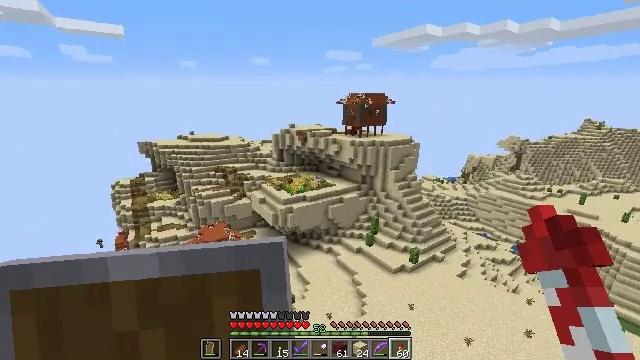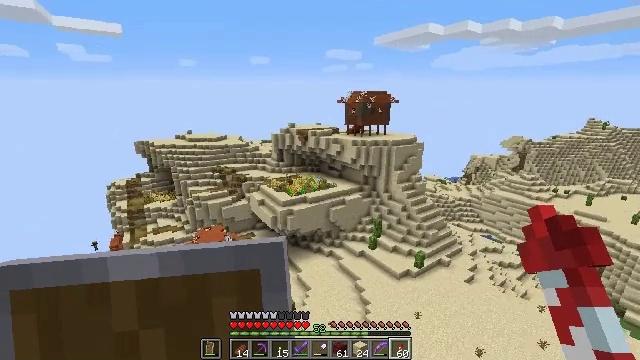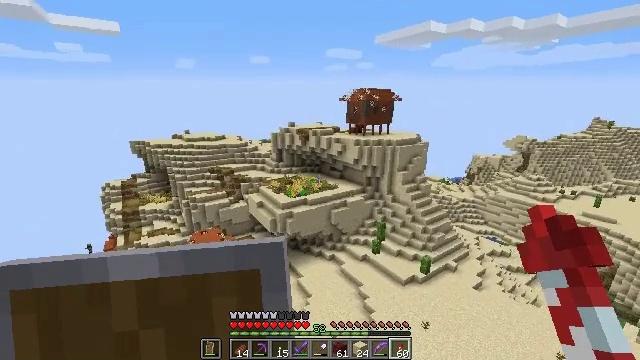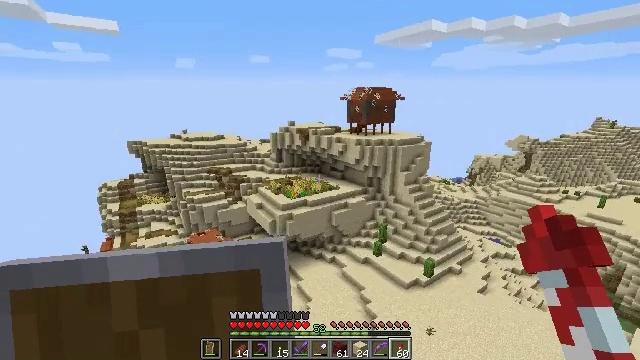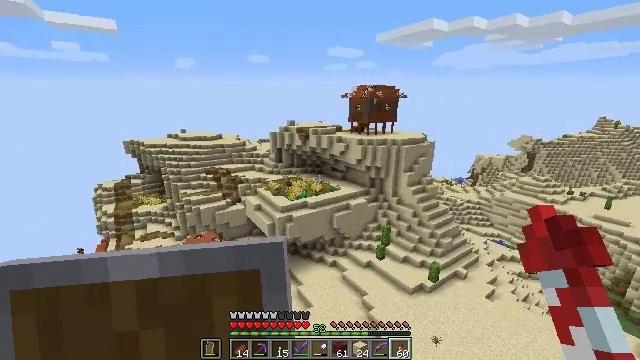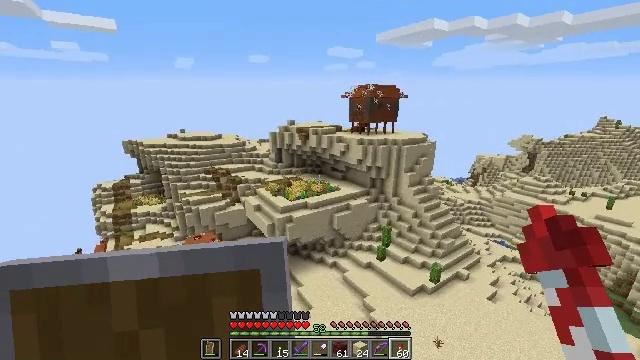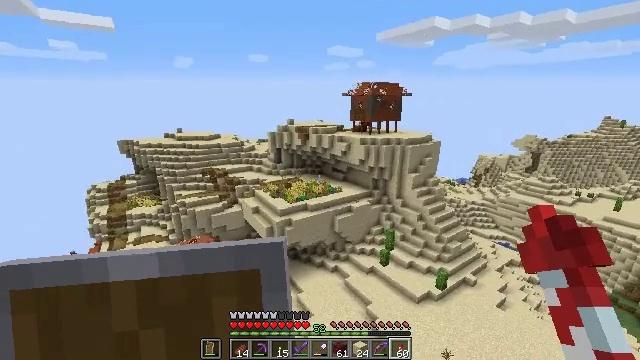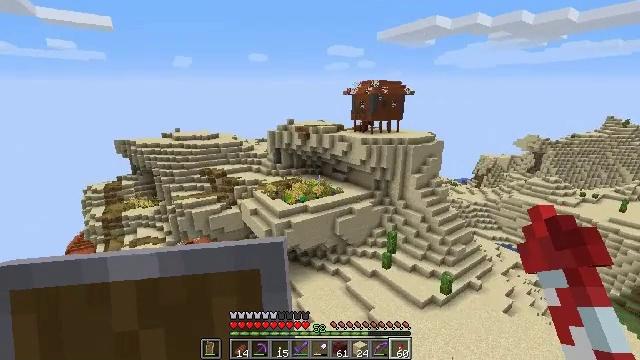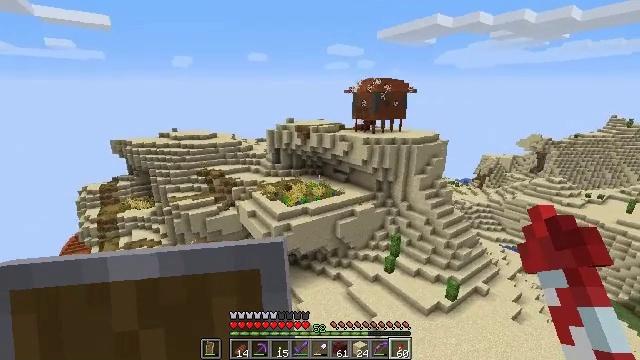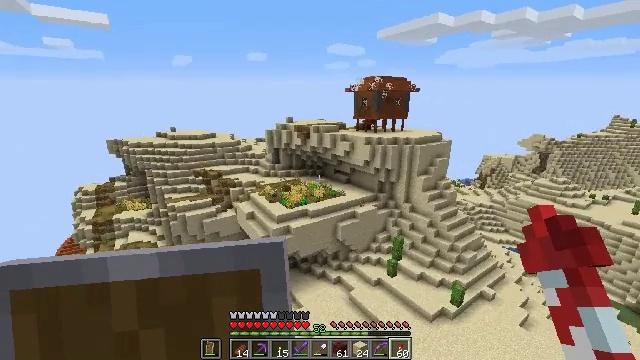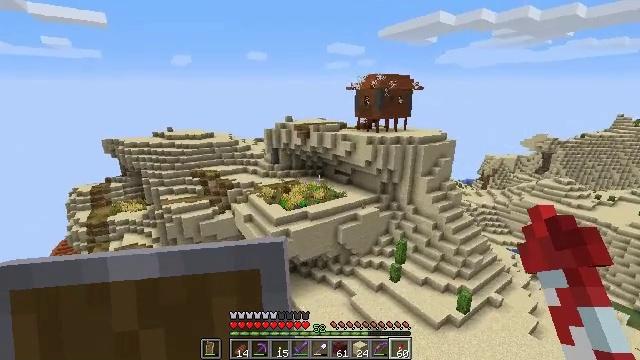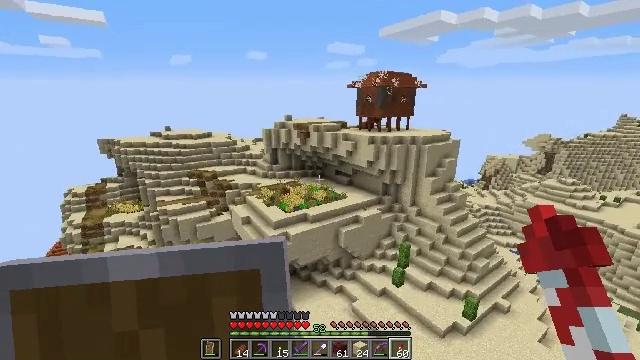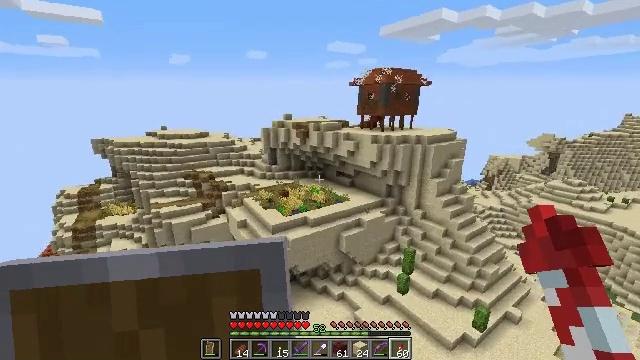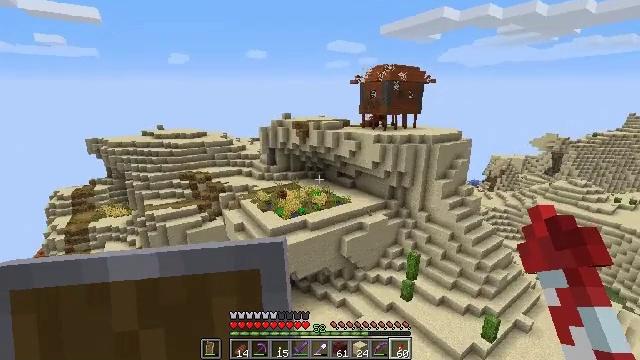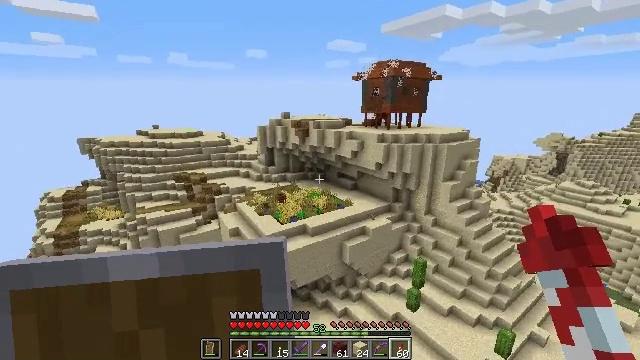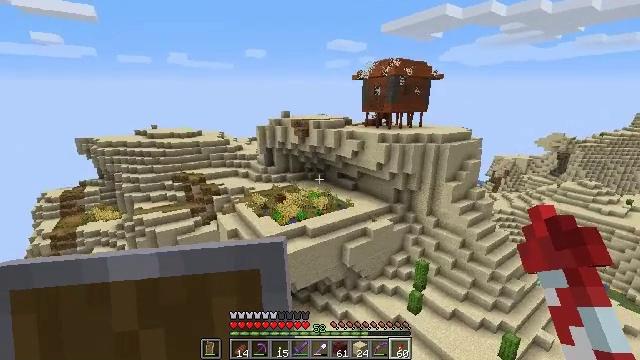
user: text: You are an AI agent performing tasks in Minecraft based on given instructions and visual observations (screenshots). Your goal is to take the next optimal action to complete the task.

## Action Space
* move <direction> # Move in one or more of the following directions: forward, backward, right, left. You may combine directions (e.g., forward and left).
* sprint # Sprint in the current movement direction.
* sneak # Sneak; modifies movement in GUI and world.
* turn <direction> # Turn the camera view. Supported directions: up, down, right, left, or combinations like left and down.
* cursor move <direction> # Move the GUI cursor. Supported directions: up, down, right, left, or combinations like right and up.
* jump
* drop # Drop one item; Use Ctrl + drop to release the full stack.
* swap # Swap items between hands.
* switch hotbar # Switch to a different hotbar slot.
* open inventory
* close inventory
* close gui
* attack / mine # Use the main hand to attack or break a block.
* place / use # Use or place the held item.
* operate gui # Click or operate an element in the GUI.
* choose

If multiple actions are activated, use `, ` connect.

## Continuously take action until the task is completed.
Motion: motion action
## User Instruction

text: Retrieve the brewing stand by breaking it.
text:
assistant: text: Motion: no_op
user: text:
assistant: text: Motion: no_op
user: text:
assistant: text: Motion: no_op
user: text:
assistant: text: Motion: no_op
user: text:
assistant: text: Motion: no_op
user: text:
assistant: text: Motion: no_op
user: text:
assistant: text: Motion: no_op
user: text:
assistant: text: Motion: no_op
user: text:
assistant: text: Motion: no_op
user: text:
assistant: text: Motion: no_op
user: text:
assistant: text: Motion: no_op
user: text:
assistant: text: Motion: no_op
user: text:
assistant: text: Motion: no_op
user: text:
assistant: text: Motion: no_op
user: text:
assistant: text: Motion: no_op
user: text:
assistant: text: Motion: no_op
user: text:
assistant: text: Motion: no_op
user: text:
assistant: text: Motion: no_op
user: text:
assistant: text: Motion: no_op
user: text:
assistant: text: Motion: turn left
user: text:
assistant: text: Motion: turn left
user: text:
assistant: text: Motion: no_op
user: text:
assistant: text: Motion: turn left
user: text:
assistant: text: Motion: turn left
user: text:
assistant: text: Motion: turn left
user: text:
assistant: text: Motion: turn left
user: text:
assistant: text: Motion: turn left
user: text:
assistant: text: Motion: turn left
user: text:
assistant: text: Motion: turn left
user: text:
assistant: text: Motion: turn left